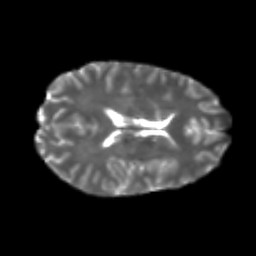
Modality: T2w
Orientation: axial
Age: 25
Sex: male
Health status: healthy
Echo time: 0.074 s